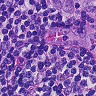
Metastatic tissue present: yes